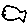
Label: fish